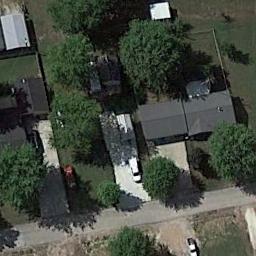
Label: medium_residential